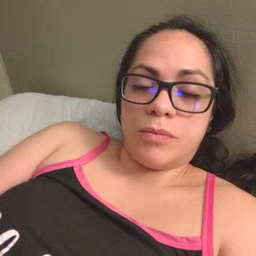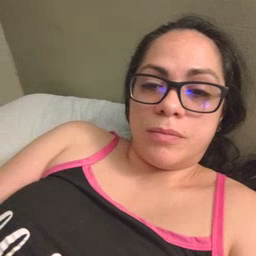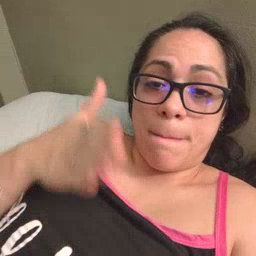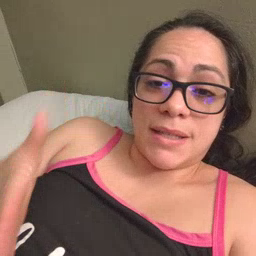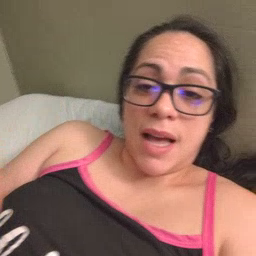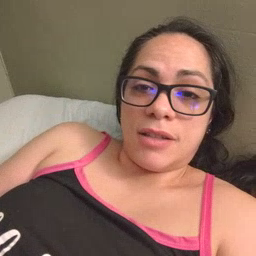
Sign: beside